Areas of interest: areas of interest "Clothing, Shoes, Hats and Leather Goods Store"
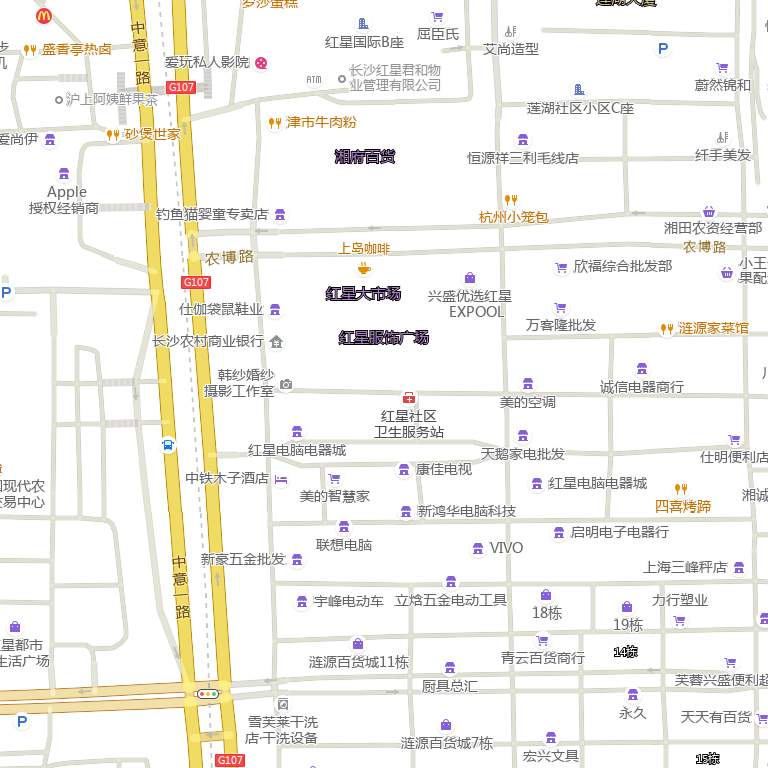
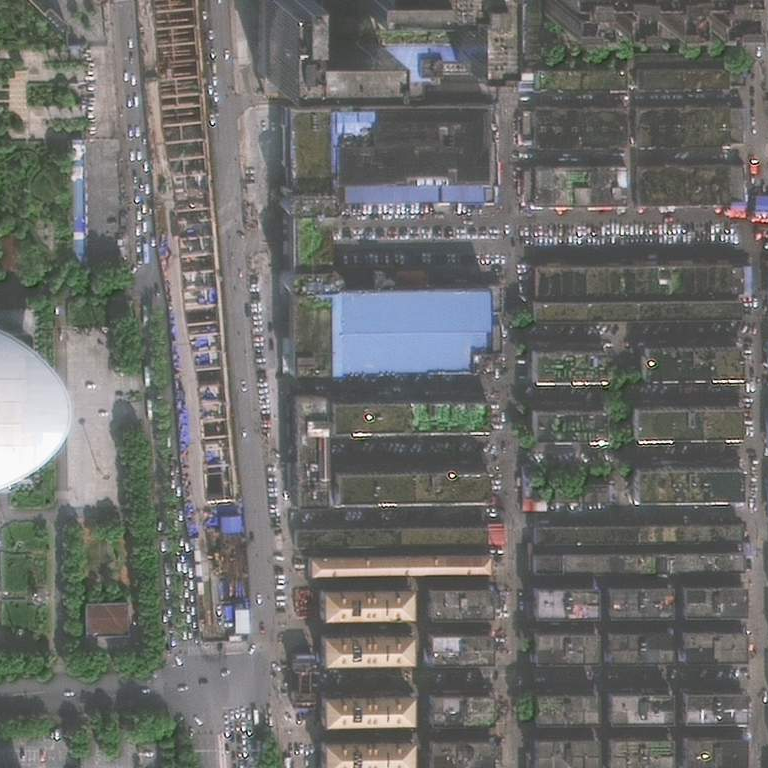